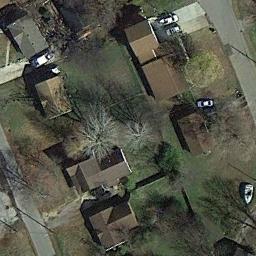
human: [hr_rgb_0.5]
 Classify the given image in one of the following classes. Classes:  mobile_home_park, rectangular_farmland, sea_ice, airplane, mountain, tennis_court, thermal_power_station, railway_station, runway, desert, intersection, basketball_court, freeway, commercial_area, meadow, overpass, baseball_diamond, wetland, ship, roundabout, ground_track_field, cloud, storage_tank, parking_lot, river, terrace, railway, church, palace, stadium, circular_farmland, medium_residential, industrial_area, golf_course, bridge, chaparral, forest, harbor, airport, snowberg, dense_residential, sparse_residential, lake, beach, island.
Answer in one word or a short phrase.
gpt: medium_residential